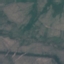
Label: HerbaceousVegetation